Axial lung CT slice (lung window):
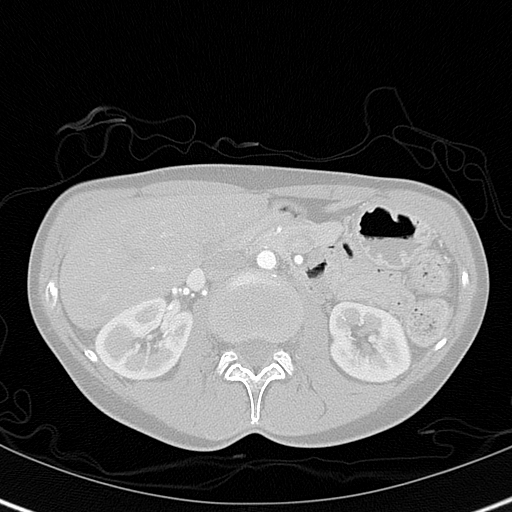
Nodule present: no